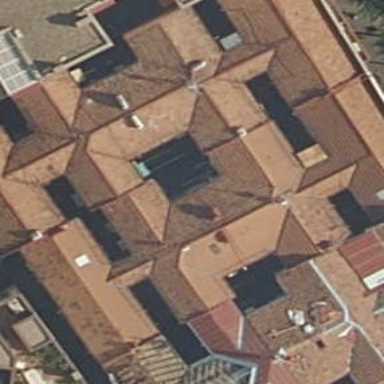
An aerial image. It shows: Residential building.